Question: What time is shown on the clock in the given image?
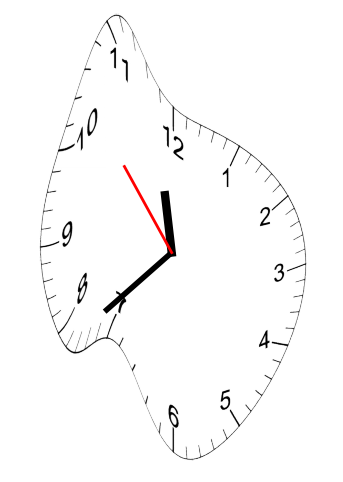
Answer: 11:37:53